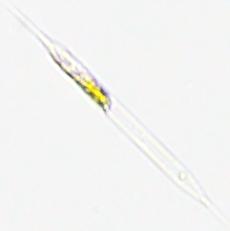
Label: Rhizosolenia